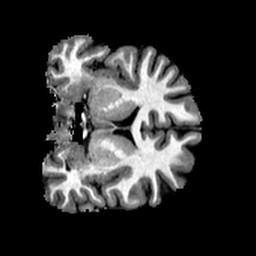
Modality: T1w
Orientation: coronal
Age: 29
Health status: healthy
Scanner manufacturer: philips
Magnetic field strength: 3 T
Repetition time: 0.007856 s
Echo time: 0.00362 s